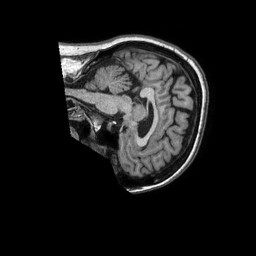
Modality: T1w
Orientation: sagittal
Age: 56
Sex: female
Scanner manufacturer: philips
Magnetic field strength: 1.5 T
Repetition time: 0.007074 s
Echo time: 0.00319 s